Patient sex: M
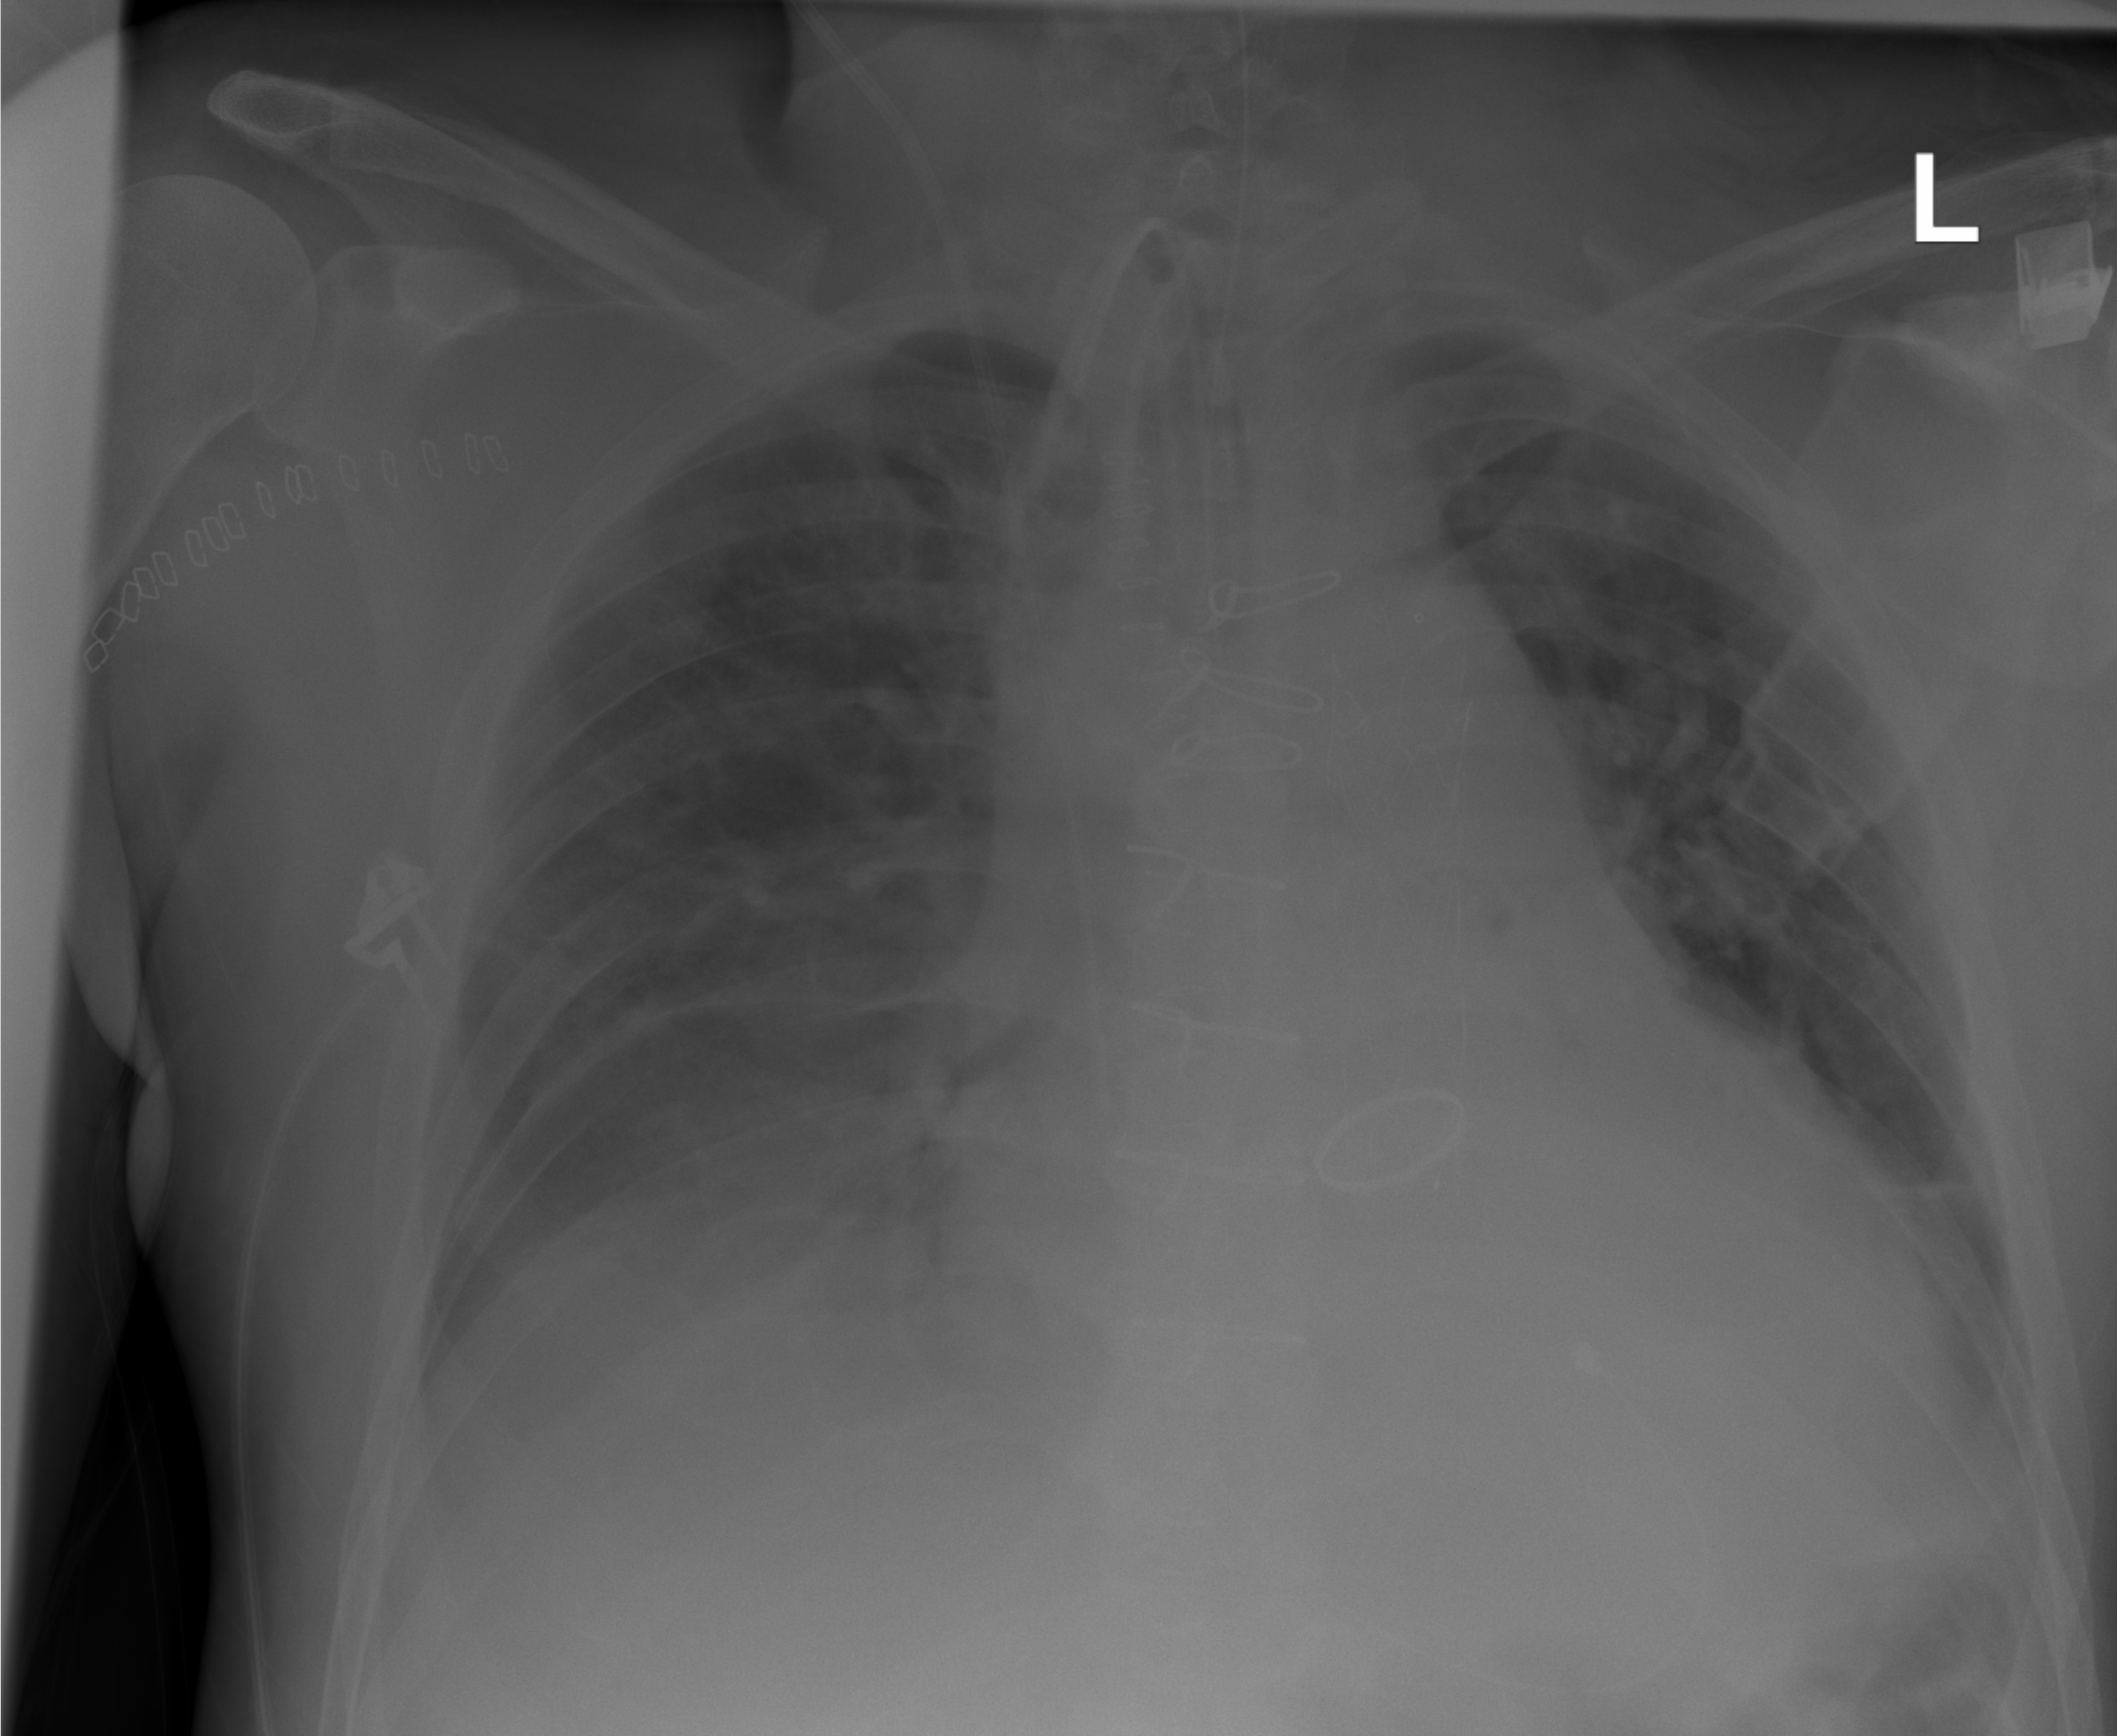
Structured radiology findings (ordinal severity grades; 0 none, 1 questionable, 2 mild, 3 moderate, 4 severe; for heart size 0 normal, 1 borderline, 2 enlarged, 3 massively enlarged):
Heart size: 2
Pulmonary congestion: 2
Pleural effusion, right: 2
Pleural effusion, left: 0
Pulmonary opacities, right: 2
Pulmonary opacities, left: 1
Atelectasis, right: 2
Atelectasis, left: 2